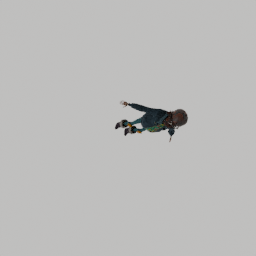
Label: people